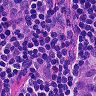
Metastatic tissue present: yes